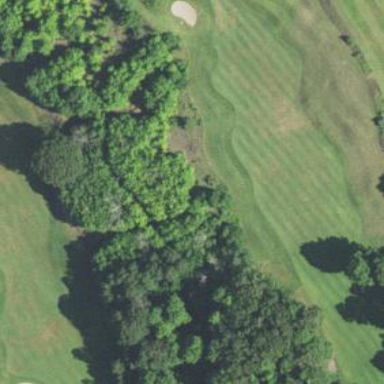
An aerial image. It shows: Golf fairway surrounded by grass.